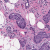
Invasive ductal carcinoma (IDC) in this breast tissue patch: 0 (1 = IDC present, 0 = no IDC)